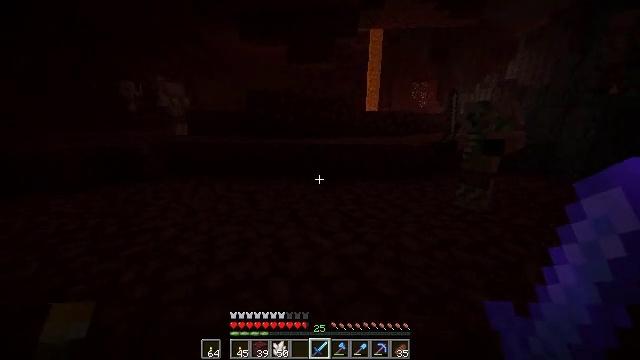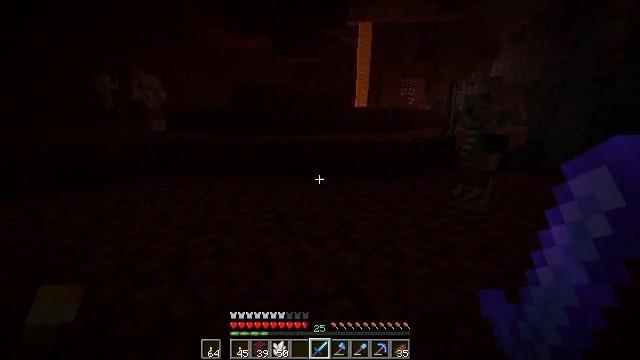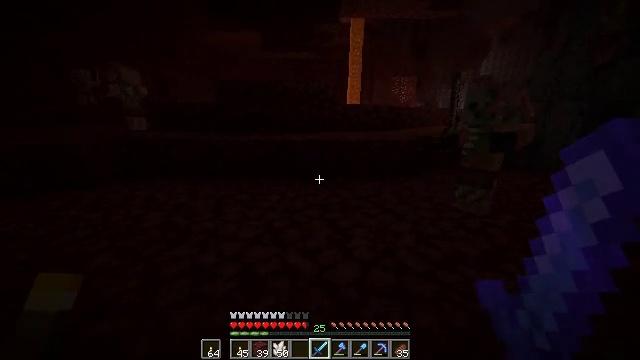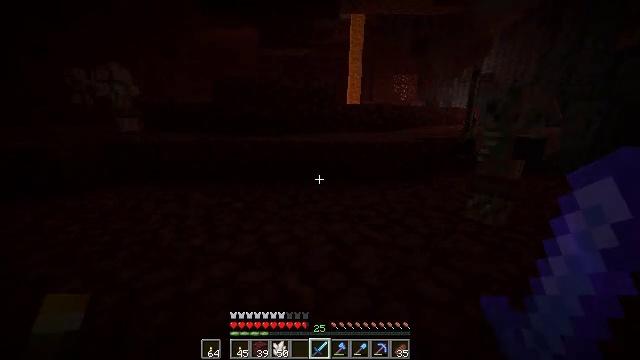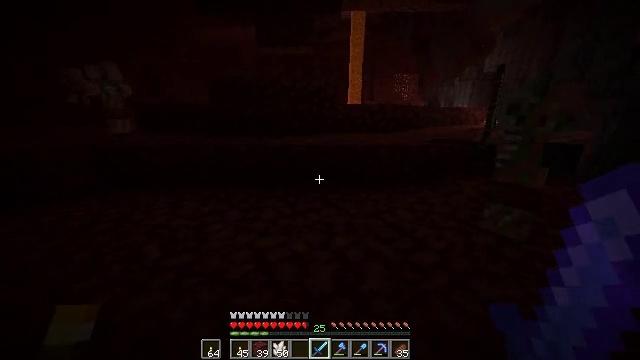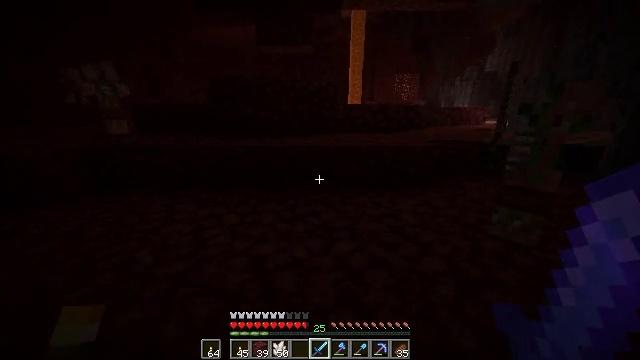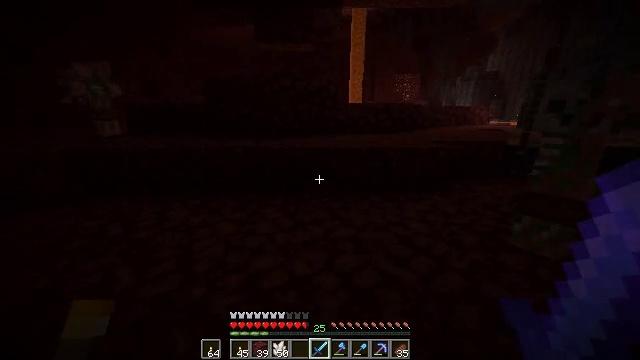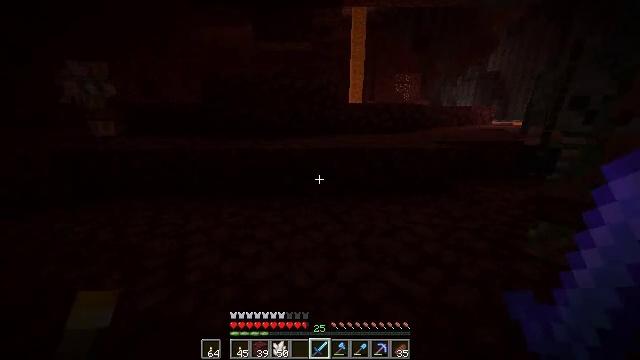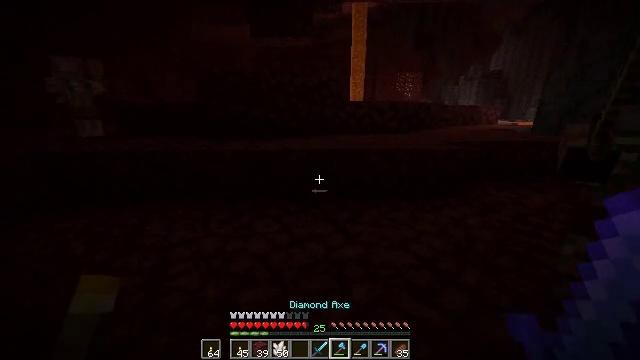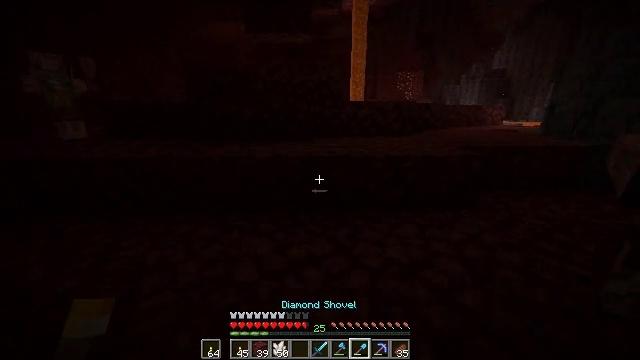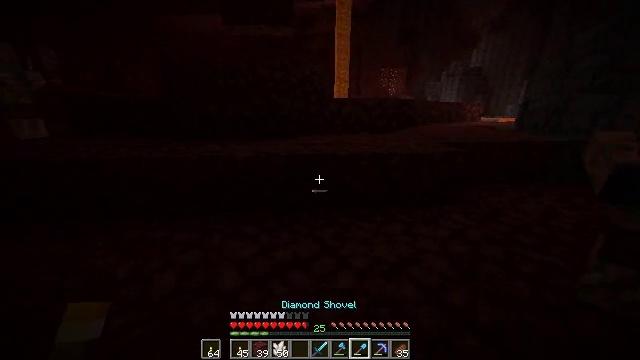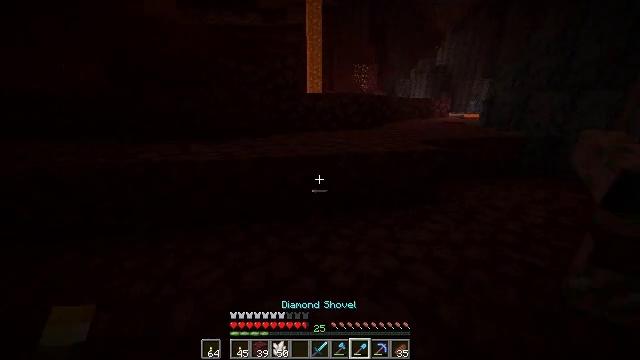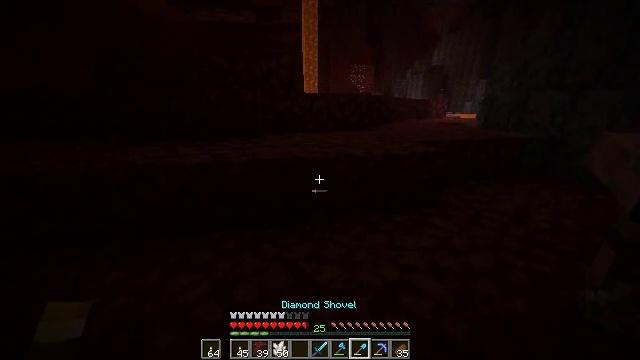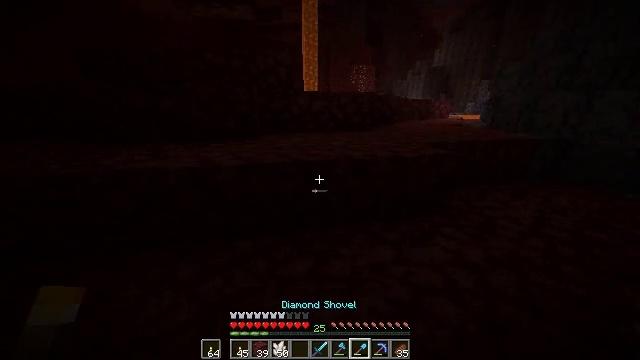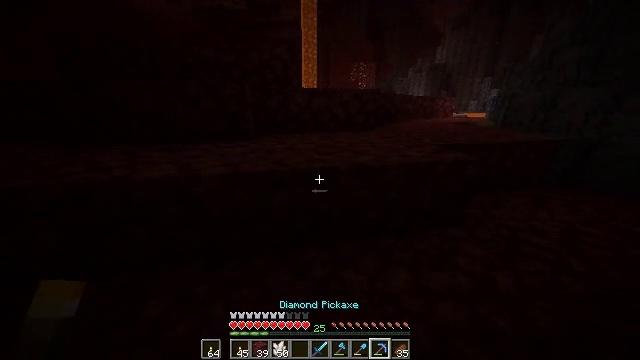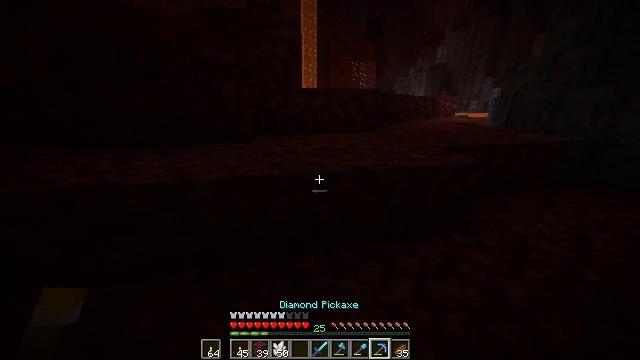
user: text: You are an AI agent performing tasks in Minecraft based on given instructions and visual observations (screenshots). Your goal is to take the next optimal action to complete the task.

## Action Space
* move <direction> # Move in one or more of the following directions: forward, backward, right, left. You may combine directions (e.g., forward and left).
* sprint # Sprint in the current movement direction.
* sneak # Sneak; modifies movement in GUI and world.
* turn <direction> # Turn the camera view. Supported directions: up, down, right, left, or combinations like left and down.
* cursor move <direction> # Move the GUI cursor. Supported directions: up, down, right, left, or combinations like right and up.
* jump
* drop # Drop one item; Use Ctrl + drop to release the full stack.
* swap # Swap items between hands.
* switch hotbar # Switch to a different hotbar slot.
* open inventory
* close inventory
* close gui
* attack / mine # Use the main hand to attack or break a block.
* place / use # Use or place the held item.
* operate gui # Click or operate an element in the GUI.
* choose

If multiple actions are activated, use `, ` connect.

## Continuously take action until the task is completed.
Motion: motion action
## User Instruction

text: Kill a villager.
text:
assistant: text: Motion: move forward, sprint, turn right and down
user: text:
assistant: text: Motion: move forward, sprint, turn right
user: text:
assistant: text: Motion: move forward, sprint
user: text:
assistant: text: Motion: move forward
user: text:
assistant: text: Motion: move forward
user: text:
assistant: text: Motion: move forward
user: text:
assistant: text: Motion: move forward
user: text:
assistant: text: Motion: move forward
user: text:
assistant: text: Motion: move forward
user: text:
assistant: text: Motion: move forward, turn right
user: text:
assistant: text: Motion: move forward, turn right and down
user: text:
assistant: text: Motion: move forward
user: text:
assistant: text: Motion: move forward
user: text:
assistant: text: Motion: move forward
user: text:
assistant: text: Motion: move forward
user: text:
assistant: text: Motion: move forward
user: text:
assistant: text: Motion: move forward
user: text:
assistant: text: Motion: move forward
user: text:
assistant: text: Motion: move forward
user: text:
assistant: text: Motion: move forward
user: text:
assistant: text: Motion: move forward, turn left
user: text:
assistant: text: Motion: move forward, turn left
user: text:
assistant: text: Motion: move forward, turn left, jump
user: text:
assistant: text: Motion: move forward, turn left, jump
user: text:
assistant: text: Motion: move forward, turn left, jump
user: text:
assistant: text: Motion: move forward, turn left, jump
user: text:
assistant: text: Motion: move forward, jump
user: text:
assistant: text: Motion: move forward, jump
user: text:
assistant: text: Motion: move forward, jump
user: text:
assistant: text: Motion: move forward, jump